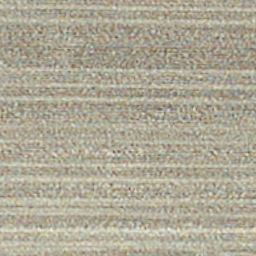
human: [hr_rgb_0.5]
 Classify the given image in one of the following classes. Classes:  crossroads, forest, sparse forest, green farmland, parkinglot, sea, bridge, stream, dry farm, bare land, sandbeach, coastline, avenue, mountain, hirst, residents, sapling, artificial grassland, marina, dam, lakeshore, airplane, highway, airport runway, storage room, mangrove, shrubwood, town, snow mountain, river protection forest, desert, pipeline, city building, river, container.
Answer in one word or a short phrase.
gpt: dry farm